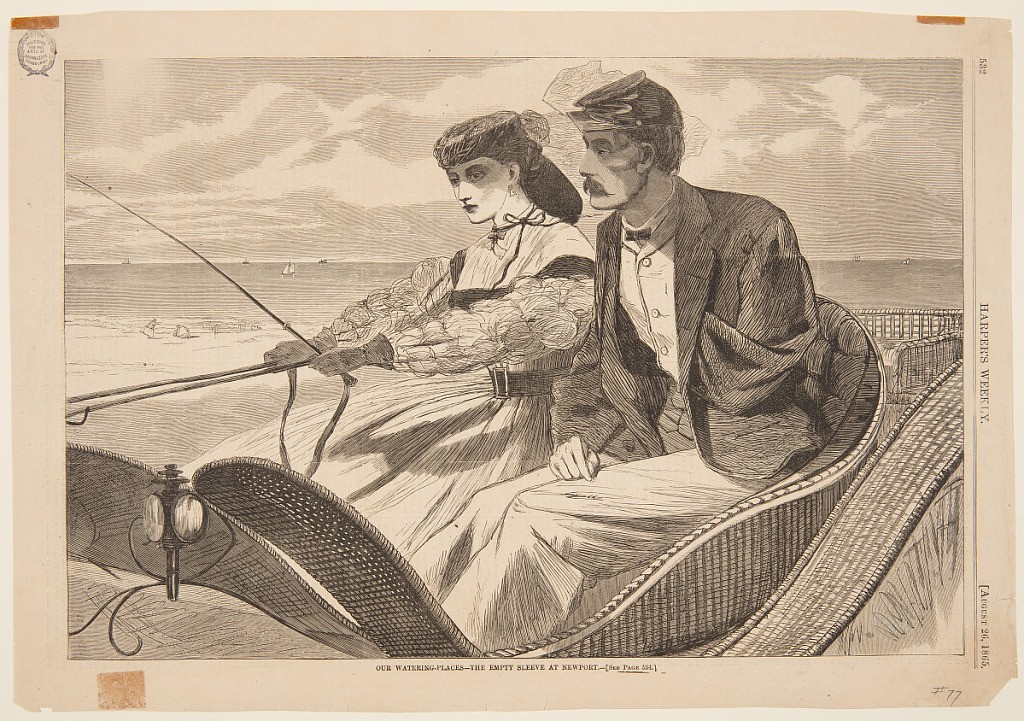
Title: Our Watering Places - The Empty Sleeve at Newport
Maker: Winslow Homer, American, 1836–1910
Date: August 26, 1865
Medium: Wood engraving printed in black ink on paper
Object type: Print
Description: Horizontal view of a wicker trap containing a woman and man with military cap of the Northern United States at the time of the Civil War; his left coat is empty and pinned under his lapel.  Beach is visible in the distance, and the ocean beyond.